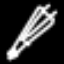
Label: pencil